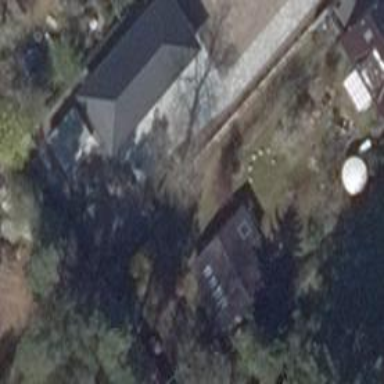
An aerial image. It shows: Bungalow with hipped roof.